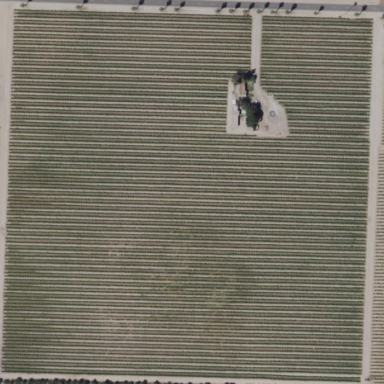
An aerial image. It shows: Vineyard.